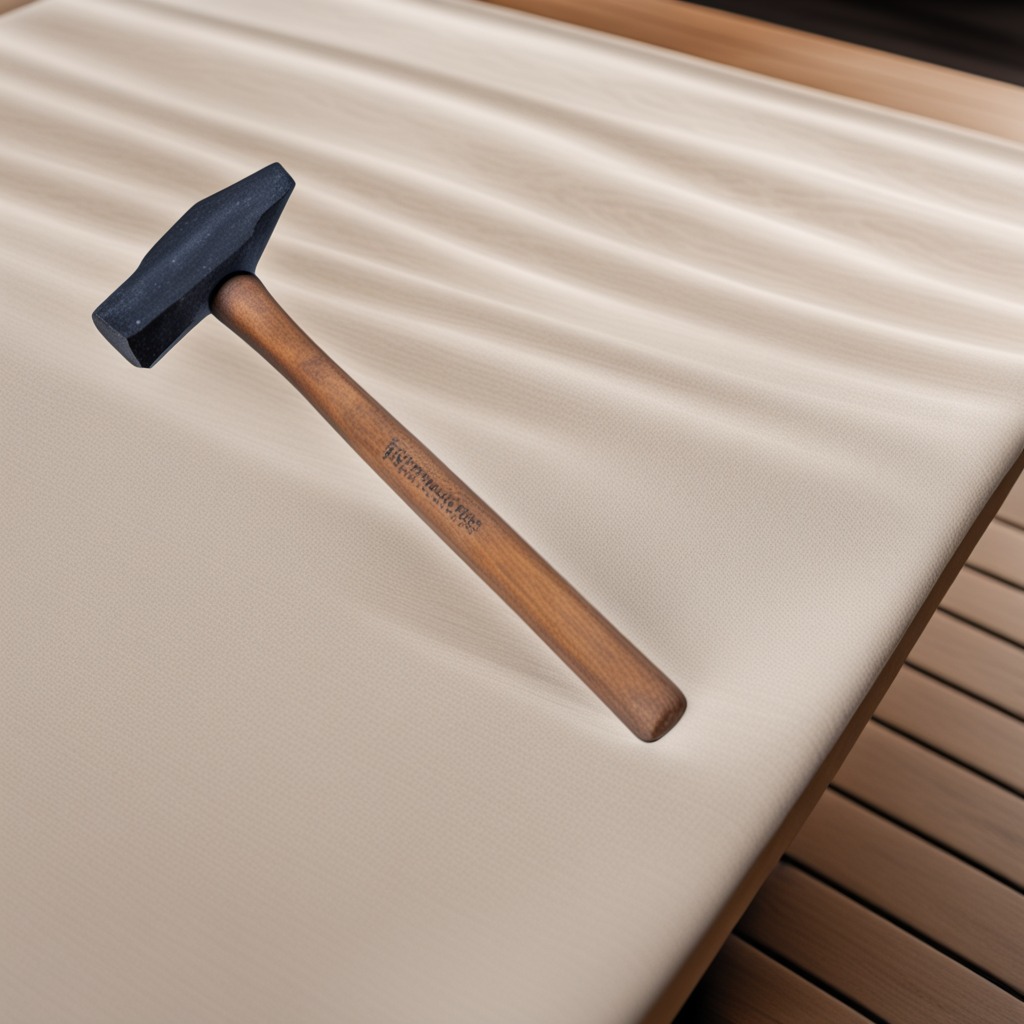
A hammer lying on a wooden table in an outdoor workshop during daytime bright natural light soft shadows worn but beneath the cloth